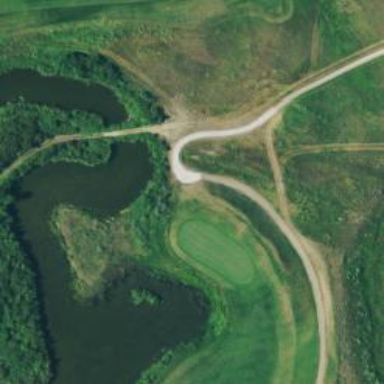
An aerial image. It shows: Path for both road and golf.